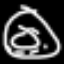
Label: donut